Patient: sex M, age 37
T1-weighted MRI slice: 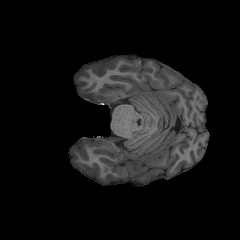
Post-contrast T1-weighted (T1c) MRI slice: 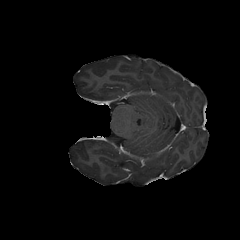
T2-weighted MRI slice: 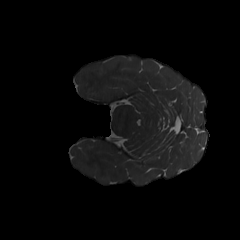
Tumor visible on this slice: no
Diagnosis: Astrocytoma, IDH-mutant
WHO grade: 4